Aerial crown-view tile of a tropical tree (Barro Colorado Island, Panama), acquired 20250217:
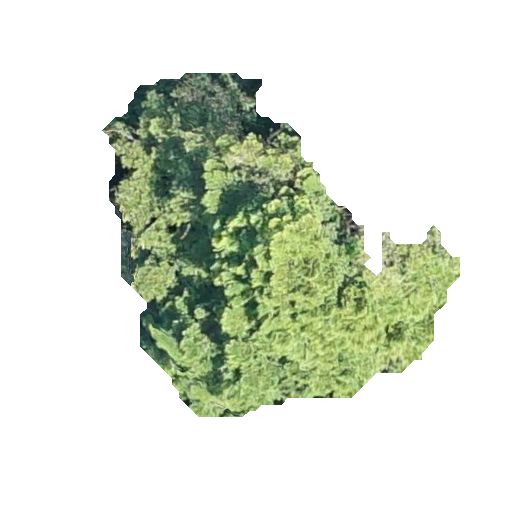
Species: Terminalia amazonia
GBIF accepted scientific name: Terminalia amazonica
Crown area: 110.818 m²